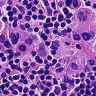
Metastatic tissue present: yes